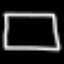
Label: square